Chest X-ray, PA view. Patient: 37 years old, sex M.
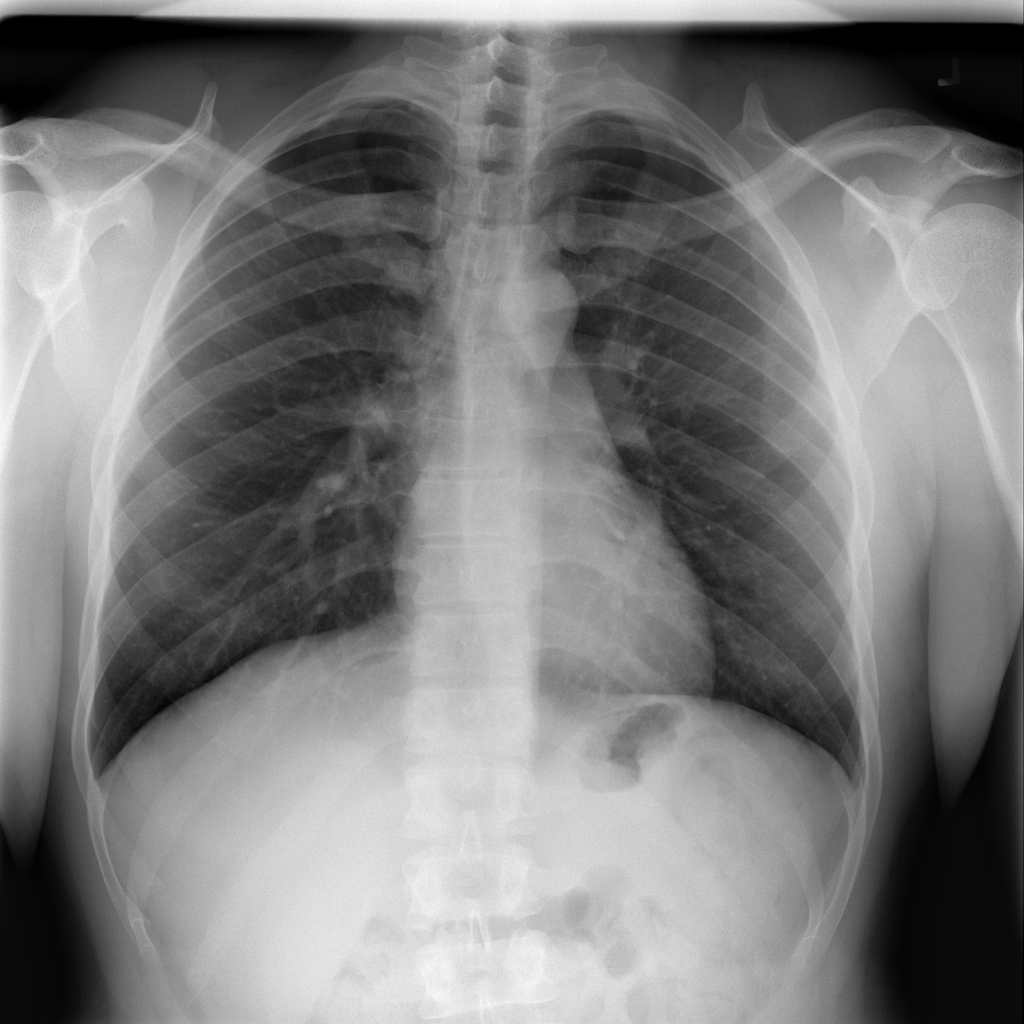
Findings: No Finding